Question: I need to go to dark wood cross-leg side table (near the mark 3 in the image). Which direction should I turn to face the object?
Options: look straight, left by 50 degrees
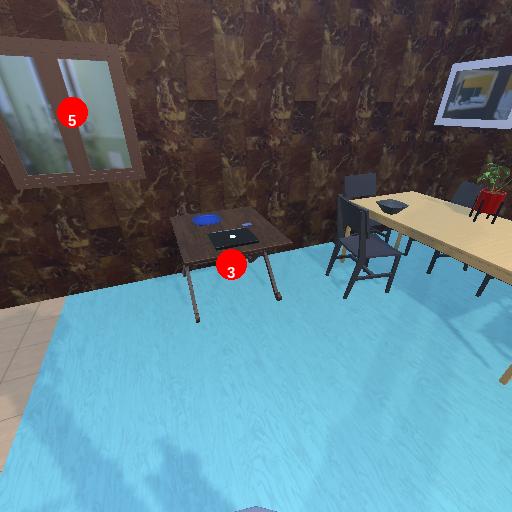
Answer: look straight